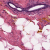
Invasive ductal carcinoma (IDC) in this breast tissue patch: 0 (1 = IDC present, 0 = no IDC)